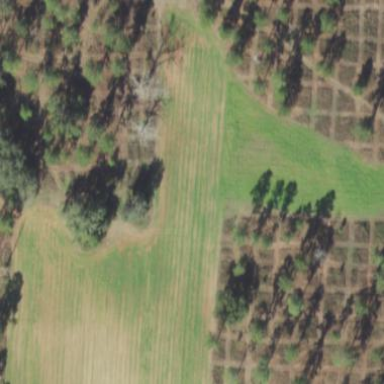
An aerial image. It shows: Orchard.